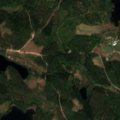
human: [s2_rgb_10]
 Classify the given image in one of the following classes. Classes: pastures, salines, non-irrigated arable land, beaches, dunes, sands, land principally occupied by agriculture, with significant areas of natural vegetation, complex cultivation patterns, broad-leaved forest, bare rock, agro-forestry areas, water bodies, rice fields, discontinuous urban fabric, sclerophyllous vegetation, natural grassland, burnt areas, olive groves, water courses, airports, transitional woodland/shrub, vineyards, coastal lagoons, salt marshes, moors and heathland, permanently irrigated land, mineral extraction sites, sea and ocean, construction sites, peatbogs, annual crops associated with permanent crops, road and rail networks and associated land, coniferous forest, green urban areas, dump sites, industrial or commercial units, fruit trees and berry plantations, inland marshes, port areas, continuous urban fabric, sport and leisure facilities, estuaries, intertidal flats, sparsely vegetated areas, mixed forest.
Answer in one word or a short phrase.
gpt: coniferous forest, mixed forest, water bodies